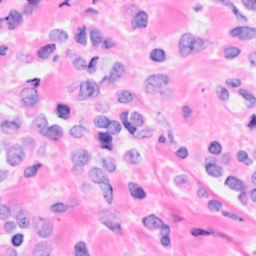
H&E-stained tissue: Breast